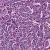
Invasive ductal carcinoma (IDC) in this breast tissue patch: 1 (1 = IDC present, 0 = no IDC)